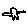
Label: bird